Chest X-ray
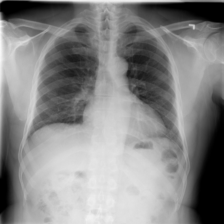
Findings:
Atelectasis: negative
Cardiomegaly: negative
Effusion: negative
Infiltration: negative
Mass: negative
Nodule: negative
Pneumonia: negative
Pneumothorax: negative
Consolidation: negative
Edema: negative
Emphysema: negative
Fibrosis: negative
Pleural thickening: negative
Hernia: negative